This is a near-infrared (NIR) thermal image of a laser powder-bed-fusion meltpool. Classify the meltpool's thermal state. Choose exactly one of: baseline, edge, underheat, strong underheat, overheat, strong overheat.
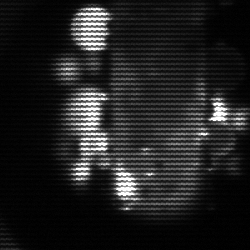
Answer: strong underheat